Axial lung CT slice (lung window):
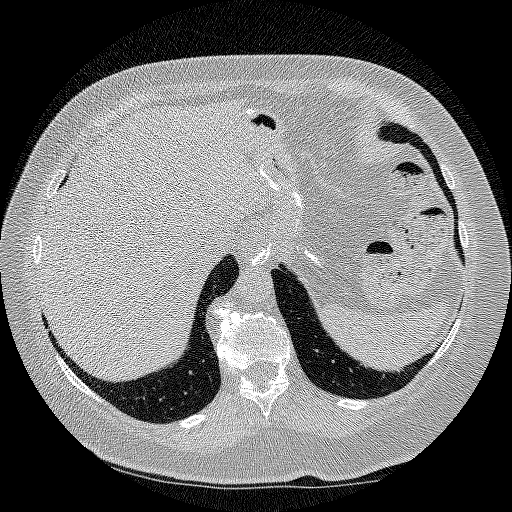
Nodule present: no